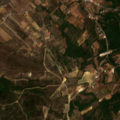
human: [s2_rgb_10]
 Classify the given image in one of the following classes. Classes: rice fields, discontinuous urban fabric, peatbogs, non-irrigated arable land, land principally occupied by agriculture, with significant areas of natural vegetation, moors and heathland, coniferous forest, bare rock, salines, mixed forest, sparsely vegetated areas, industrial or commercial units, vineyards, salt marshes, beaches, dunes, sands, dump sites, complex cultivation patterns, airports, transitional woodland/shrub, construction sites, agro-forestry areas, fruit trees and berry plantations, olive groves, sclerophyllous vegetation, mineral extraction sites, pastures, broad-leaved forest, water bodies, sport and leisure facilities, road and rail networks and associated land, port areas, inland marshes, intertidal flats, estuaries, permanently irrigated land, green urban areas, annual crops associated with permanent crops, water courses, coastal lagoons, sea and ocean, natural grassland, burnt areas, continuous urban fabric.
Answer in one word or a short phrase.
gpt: olive groves, land principally occupied by agriculture, with significant areas of natural vegetation, broad-leaved forest, transitional woodland/shrub